A 2-D grayscale encoding of one vibration snapshot from a rotor kit is shown. Based on the visible evidence, which rotor condition applies: normal, misalignment, unbalance, looseness?
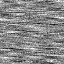
Answer: normal